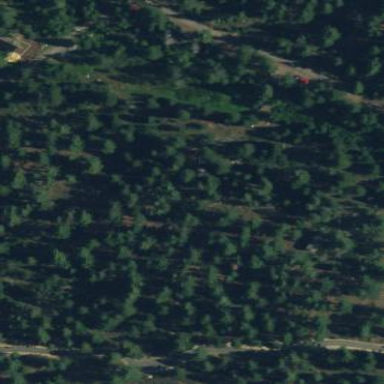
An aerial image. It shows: Evergreen needle-leaved woodland.